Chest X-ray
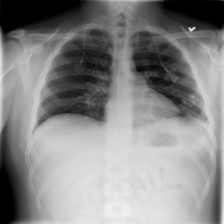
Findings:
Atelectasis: positive
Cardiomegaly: negative
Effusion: negative
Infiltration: negative
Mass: negative
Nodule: negative
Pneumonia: negative
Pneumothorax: negative
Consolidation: negative
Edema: negative
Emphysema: negative
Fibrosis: negative
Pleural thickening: negative
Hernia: negative